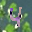
Label: 4